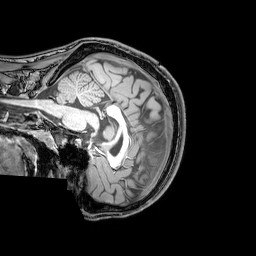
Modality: T1w
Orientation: sagittal
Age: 23
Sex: male
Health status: healthy
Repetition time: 0.081 s
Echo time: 0.037 s